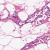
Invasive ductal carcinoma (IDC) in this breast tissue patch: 0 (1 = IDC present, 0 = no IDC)